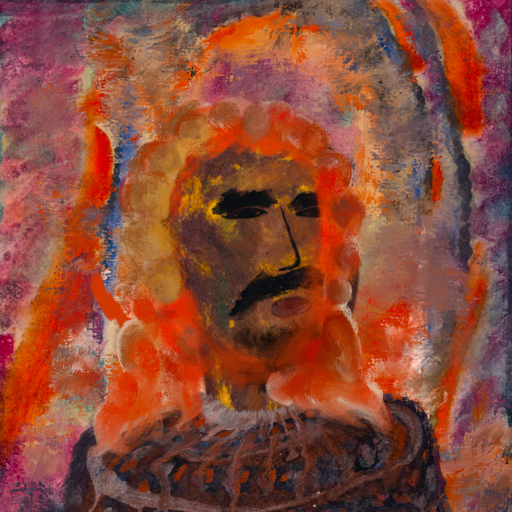
Background: Experience, Head And Neck Side: Comrade, Face Side: Mosgoul, Bust: Hypocrite, Hair Side: Rupkatha, Head Accessory: Blank, Second Necklace: Blank, Necklace: Blank, Baby: Blank